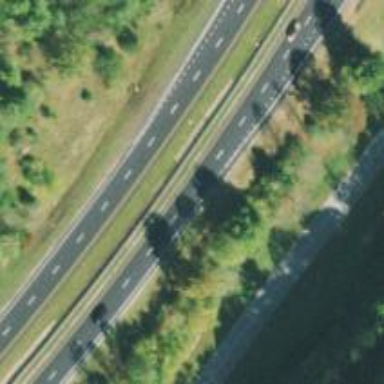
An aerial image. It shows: View of motorway.